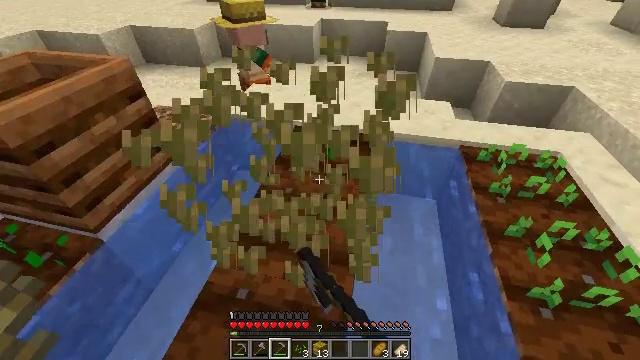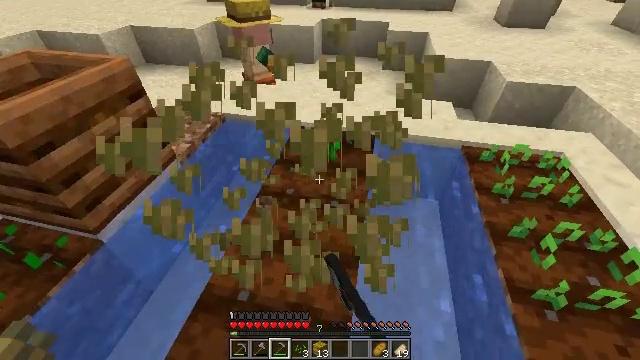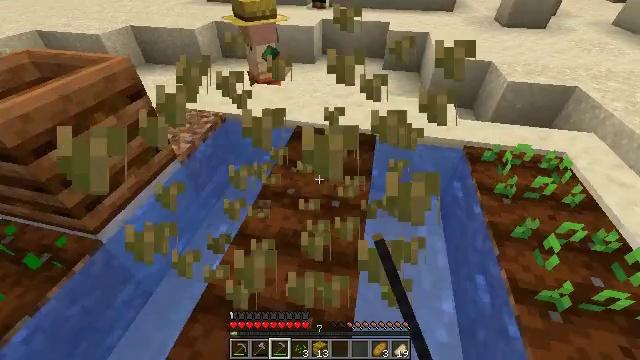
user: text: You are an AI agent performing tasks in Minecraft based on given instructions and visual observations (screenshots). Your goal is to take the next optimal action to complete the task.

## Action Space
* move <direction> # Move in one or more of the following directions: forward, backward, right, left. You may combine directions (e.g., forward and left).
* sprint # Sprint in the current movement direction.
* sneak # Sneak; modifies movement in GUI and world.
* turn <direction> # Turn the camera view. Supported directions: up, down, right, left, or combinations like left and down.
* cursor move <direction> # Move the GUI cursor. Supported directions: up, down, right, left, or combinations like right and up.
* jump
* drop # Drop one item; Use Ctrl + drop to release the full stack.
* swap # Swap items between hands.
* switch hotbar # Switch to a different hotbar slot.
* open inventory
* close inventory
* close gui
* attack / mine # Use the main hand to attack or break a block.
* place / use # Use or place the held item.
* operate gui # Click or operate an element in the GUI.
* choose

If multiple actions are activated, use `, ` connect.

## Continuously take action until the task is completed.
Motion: motion action
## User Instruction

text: Get wheat from the farmland.
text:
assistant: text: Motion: no_op
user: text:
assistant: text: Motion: no_op
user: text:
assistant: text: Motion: no_op